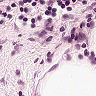
Metastatic tissue present: no